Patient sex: M
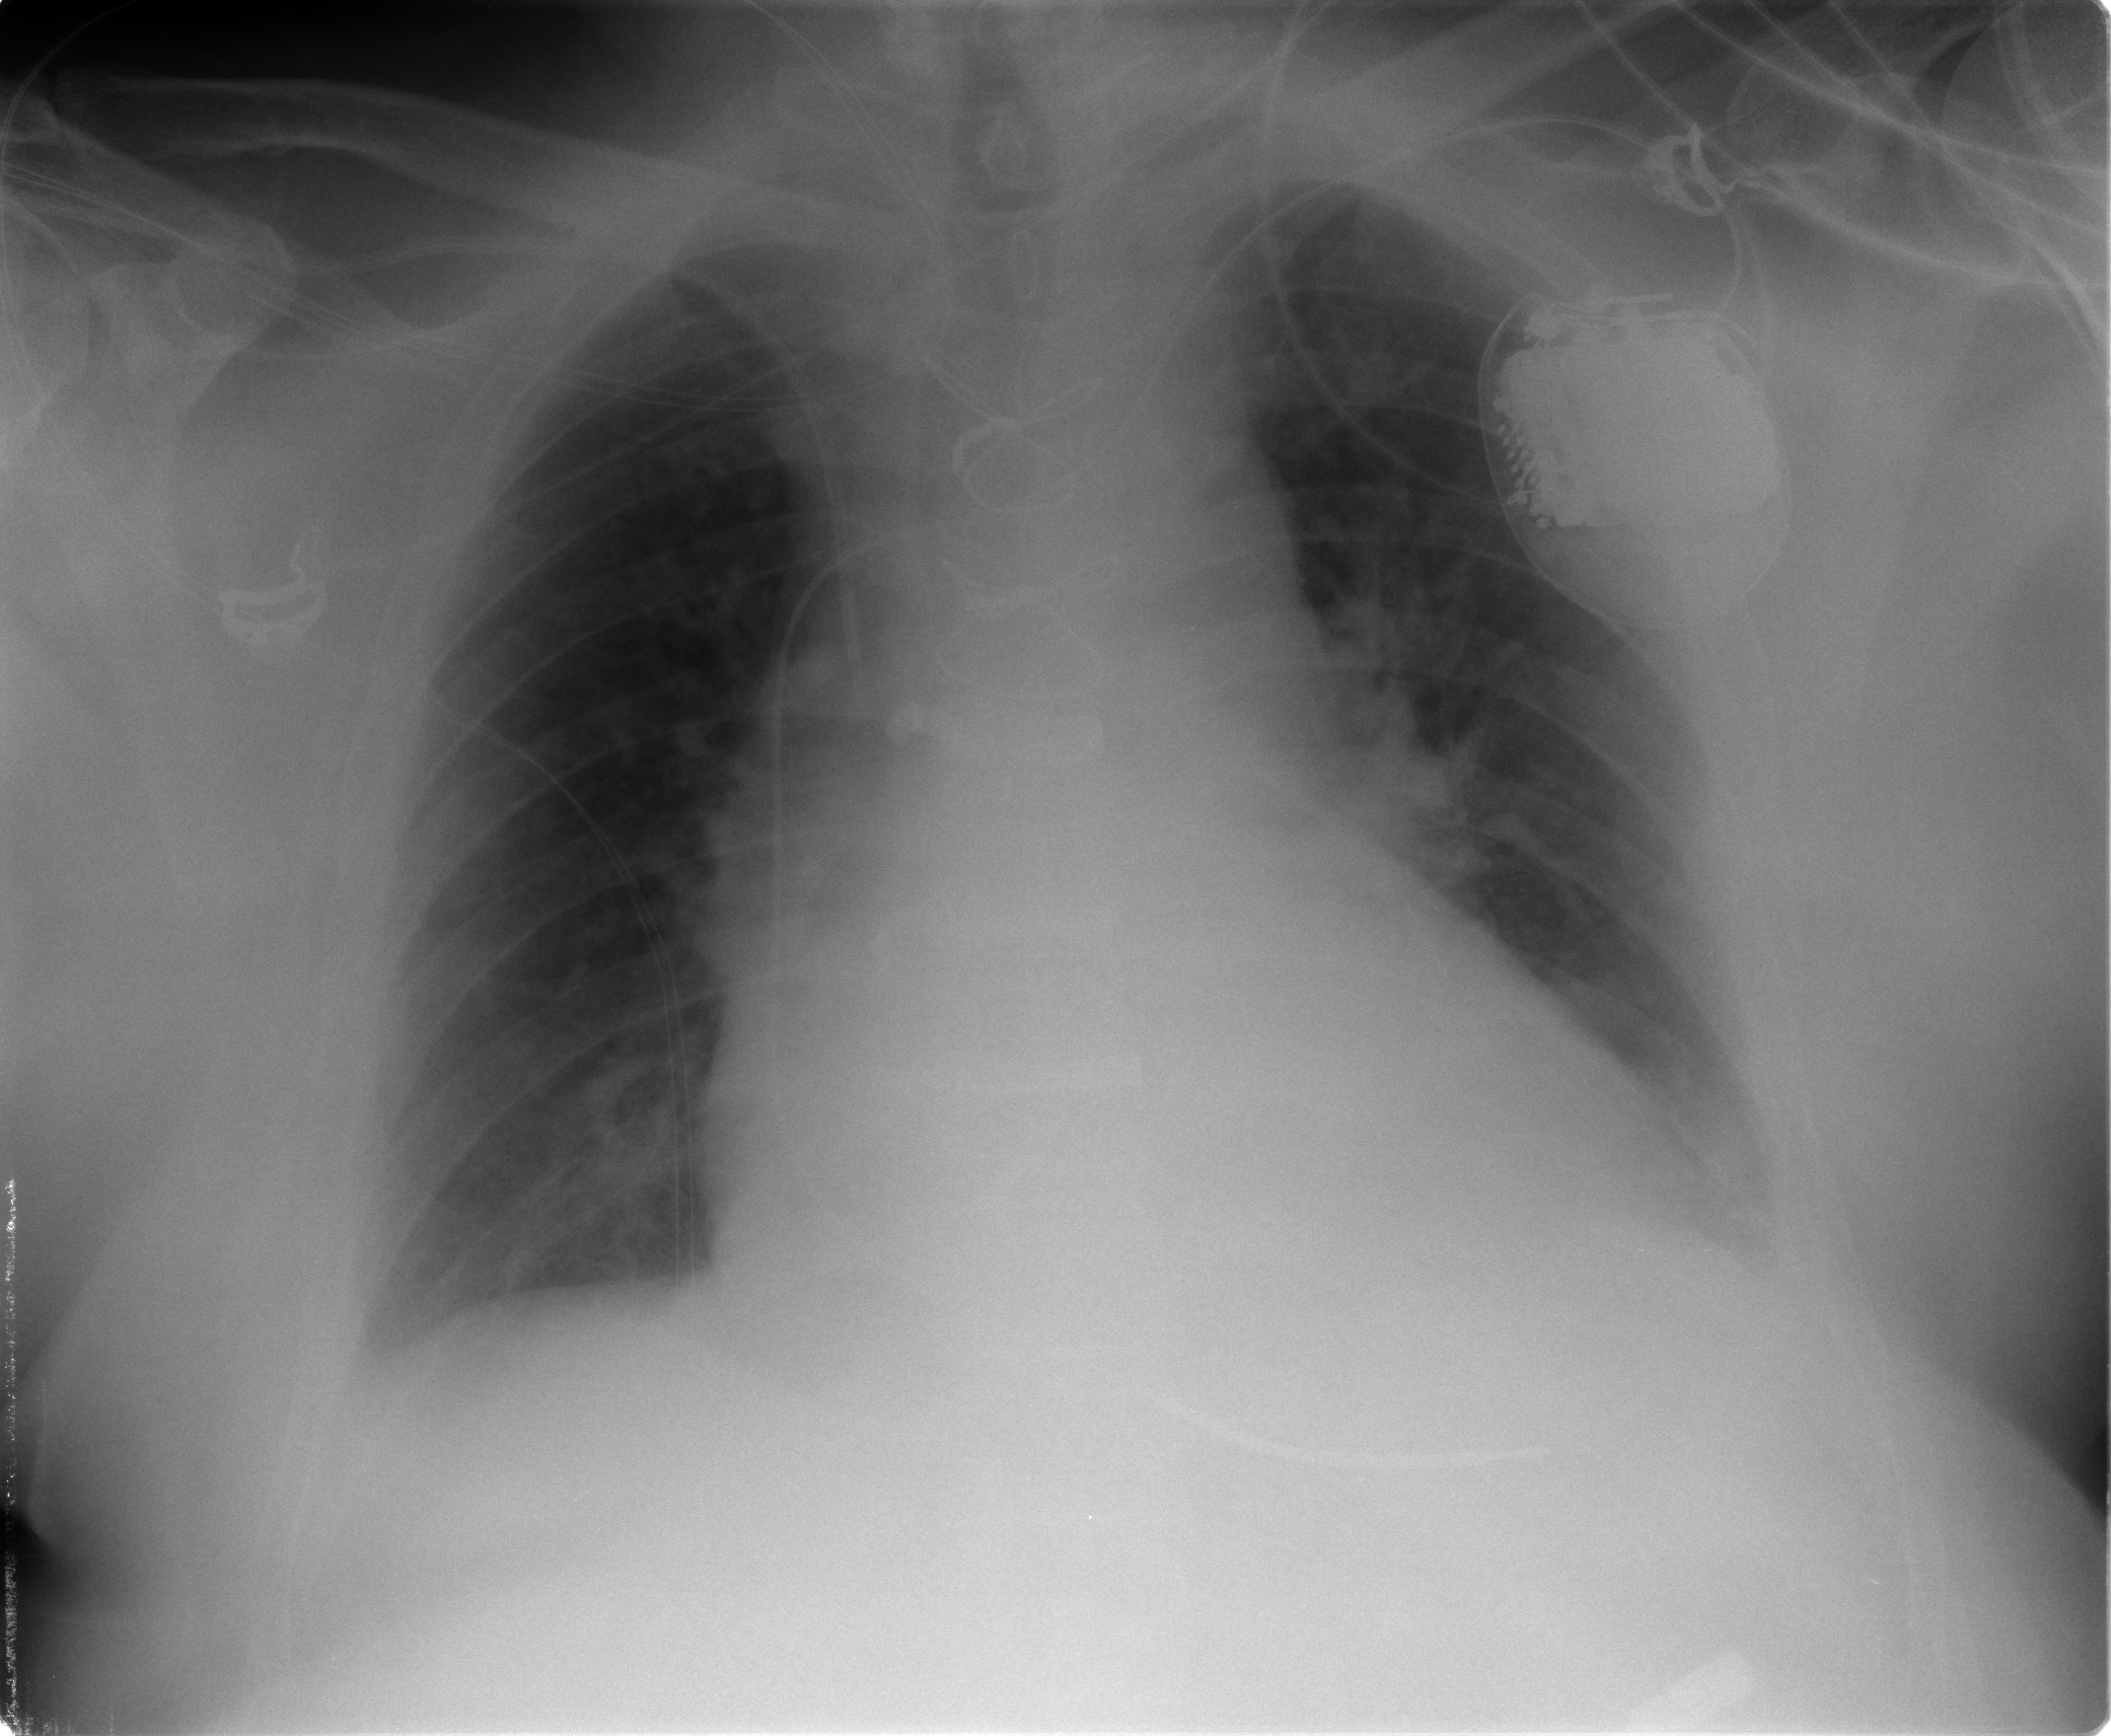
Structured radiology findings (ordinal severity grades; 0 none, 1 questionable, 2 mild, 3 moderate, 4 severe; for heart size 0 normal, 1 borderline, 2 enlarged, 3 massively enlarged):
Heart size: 2
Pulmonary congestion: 2
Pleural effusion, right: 2
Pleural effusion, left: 2
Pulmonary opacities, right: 0
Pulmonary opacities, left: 0
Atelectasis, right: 2
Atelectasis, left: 2